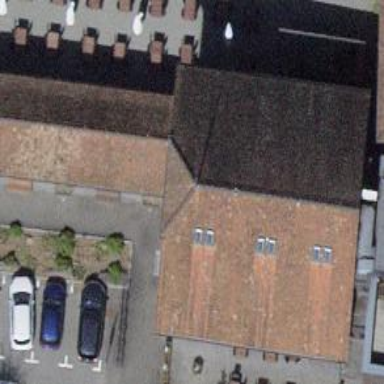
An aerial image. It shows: Restaurant.